Question: Sorry if I might mix terms up. So I have a basic application where I would press the button and Jpanel1 with a label in it, would then switch/replace to JPanel2 that'll have a picture in it, all within the panel.

The JPanel inside the box would change from Jpanel1 to JPanel 2 after pressing the button. So is their a way to instance a JPanel in a panel or JFrame? I can't find the method on how to fill the panel with the JPanel.
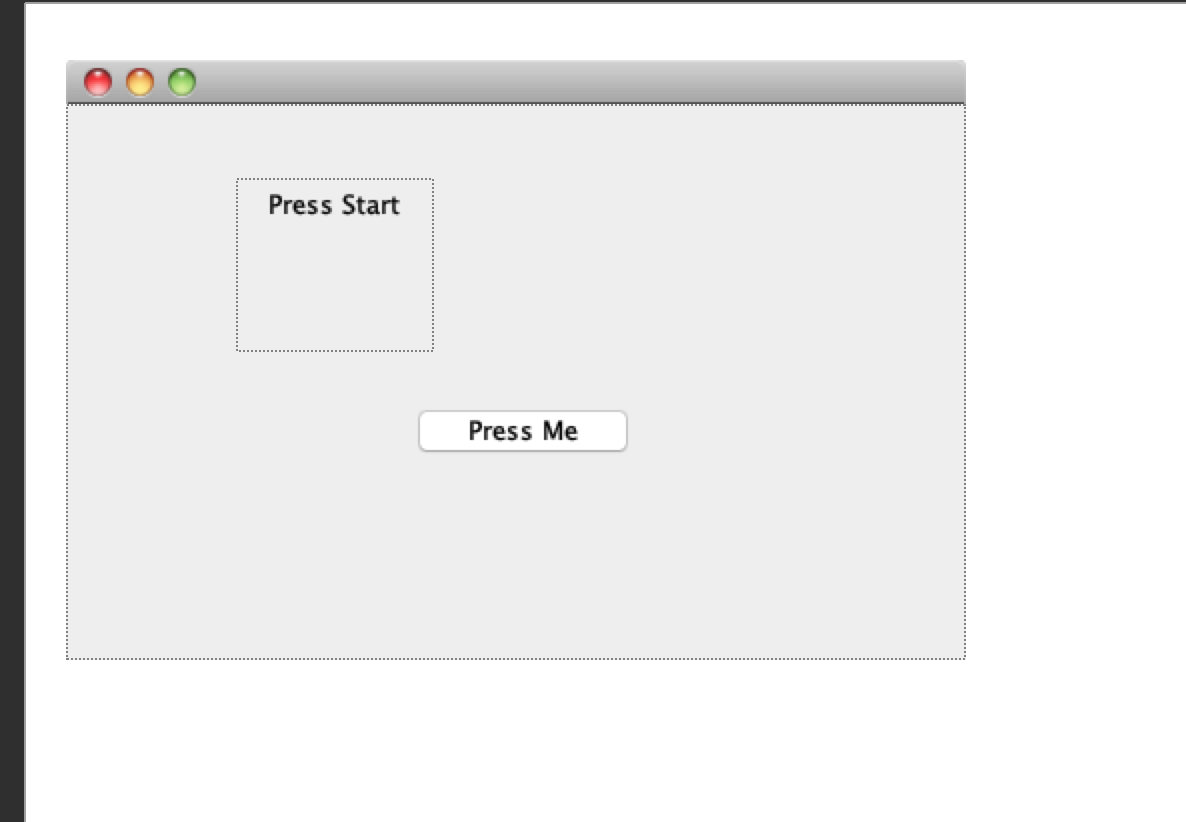
Answer: I ended using 'layeredPane' with a 'card layout'. Then I placed a panel using the center 'Border Layout', then instanced the 'JPanel' as the panel from a different class.
<URL>
'''
panelPPBrowser = new JPanel();
layeredPane.add(panelPPBrowser, "name_216881785358769");
panelPPBrowser.setLayout(new BorderLayout(0, 0));
panelBrowser panelBrowserCon = new panelBrowser();
panelPPBrowser.add(panelBrowserCon, BorderLayout.CENTER);
'''